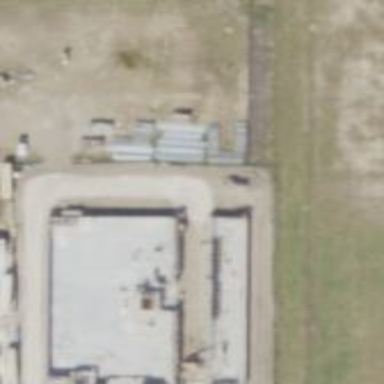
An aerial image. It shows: Building.